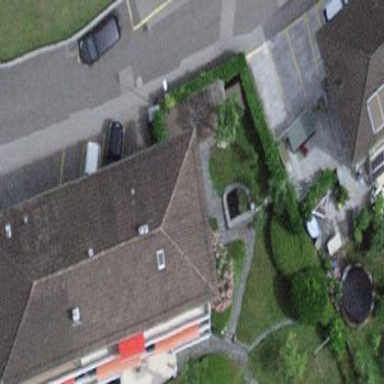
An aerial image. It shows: Building with hipped roof.